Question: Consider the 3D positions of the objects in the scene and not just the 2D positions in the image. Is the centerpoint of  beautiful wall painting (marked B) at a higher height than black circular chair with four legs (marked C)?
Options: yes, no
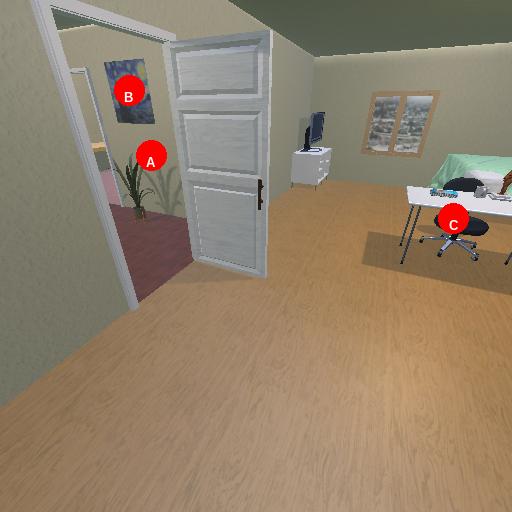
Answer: yes